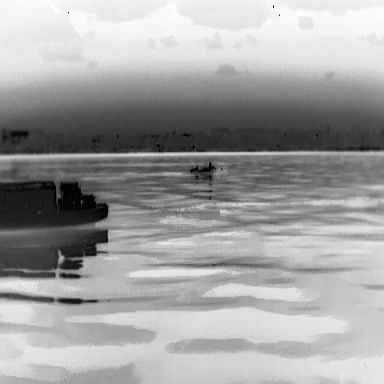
There is a fishing_boat in the infrared image.